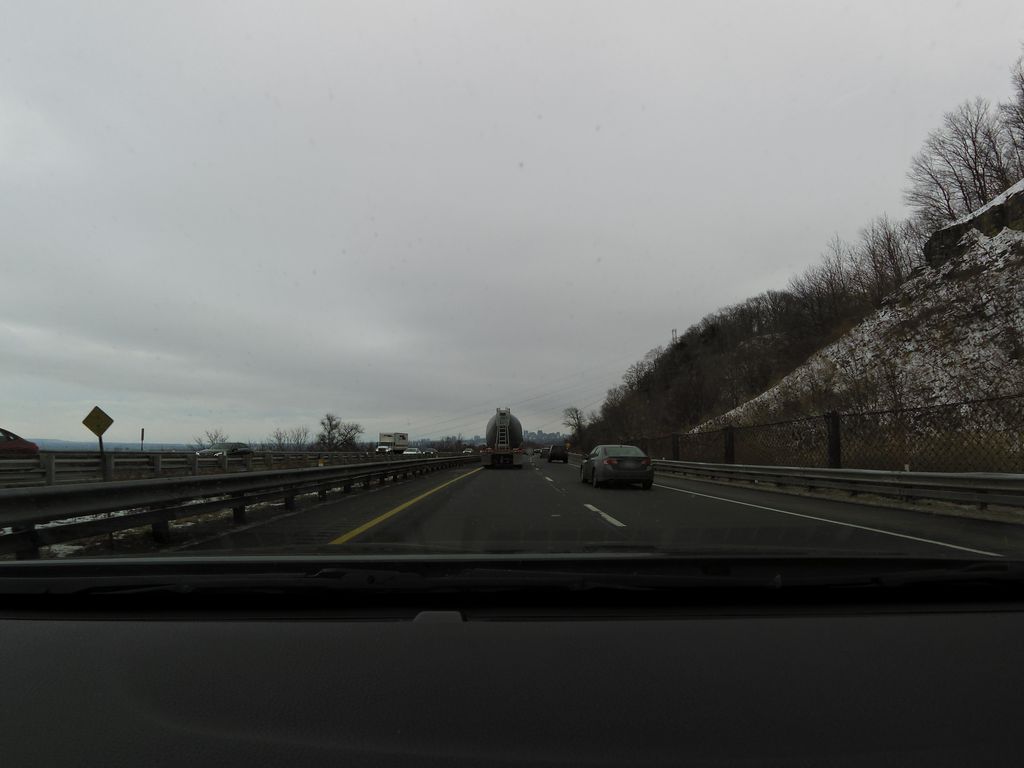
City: hamilton